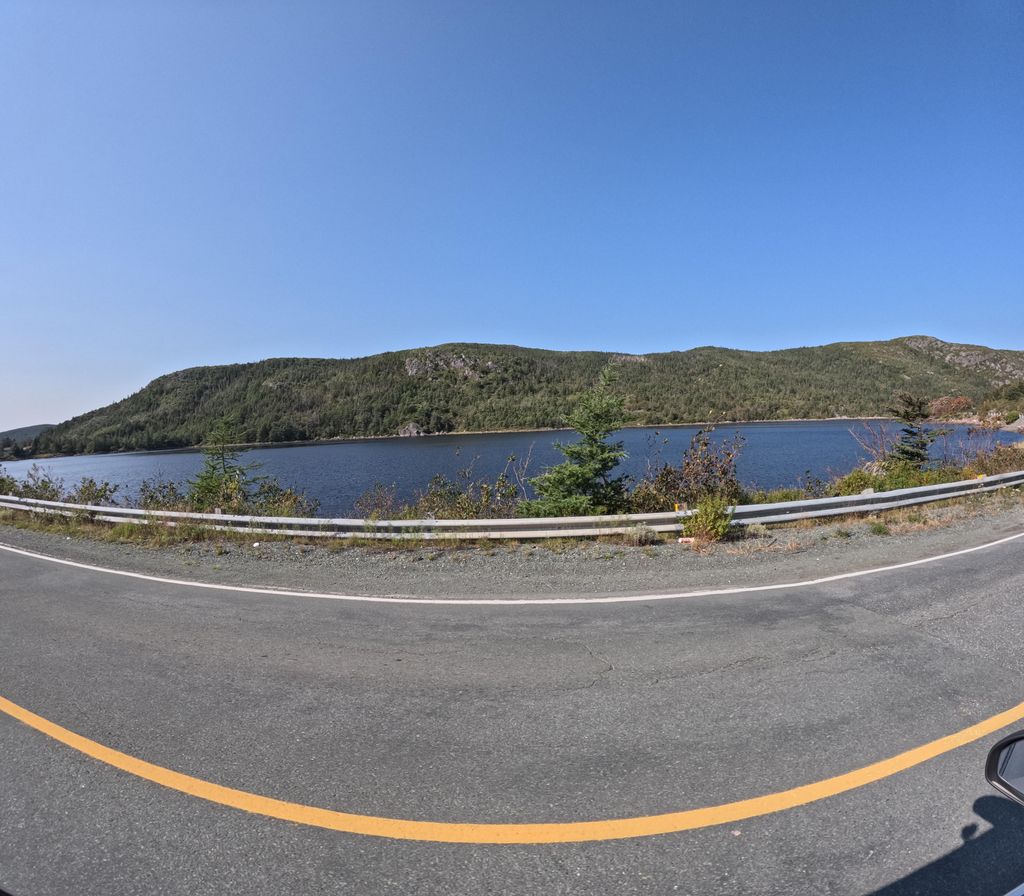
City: st_johns